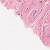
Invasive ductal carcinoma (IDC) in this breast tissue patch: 0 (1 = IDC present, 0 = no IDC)